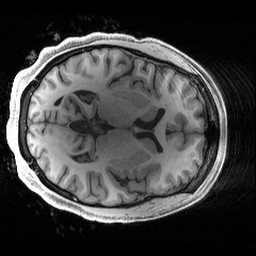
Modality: T1w
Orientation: axial
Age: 20
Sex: female
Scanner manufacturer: siemens
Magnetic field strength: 3 T
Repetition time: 2.4 s
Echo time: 0.00215 s